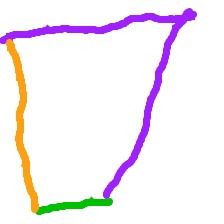
Shape: trapezoid